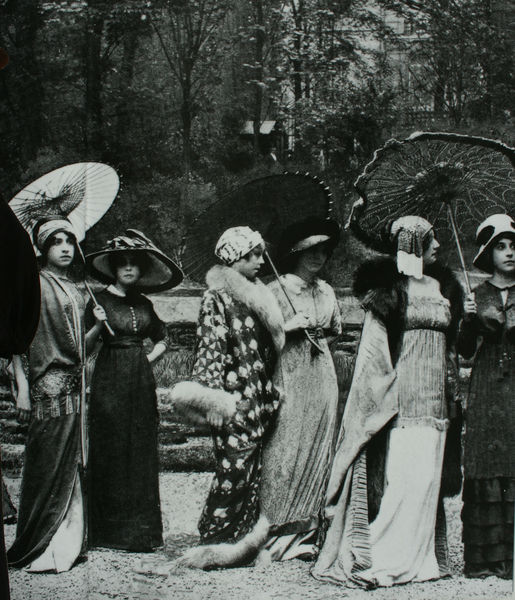
Titel: Gruppe von Poirets Modellen in seinen Kleidern
Künstler: Henri Le Manuel
Standort: viele Standorte
Institution: viele Standorte
Schlagwörter: gruppe, umhang, weiß, bäume, frauen, damen, elegant, hintergrund, hüte, kleider, schwarz, haus, park, sonnenschirm, tuch, weg, mode, muster, kappen, pelz, mantel, tücher, seide, garten, fell, schleppe, japan, sommer, ausflug, promenade, women, japanisch, foto, fotografie, photographie, spaziergang, schwarz weiß, jugenstil, schirme, mäntel, chinesisch, pelzkragen, kostüme, umhänge, sechs, black and white, bodenlang, paare, sonnenschirme, wandeln, zwanziger jahre, chinoise, fashion, charlston, kimonos, umbrellas, barit, chinesischer schirm, pelzkrafen, fashionable, sophisticated, not colourful